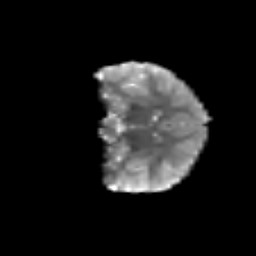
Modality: T2w
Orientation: coronal
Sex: female
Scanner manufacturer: siemens
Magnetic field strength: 3 T
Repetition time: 5 s
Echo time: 0.071 s